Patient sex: M
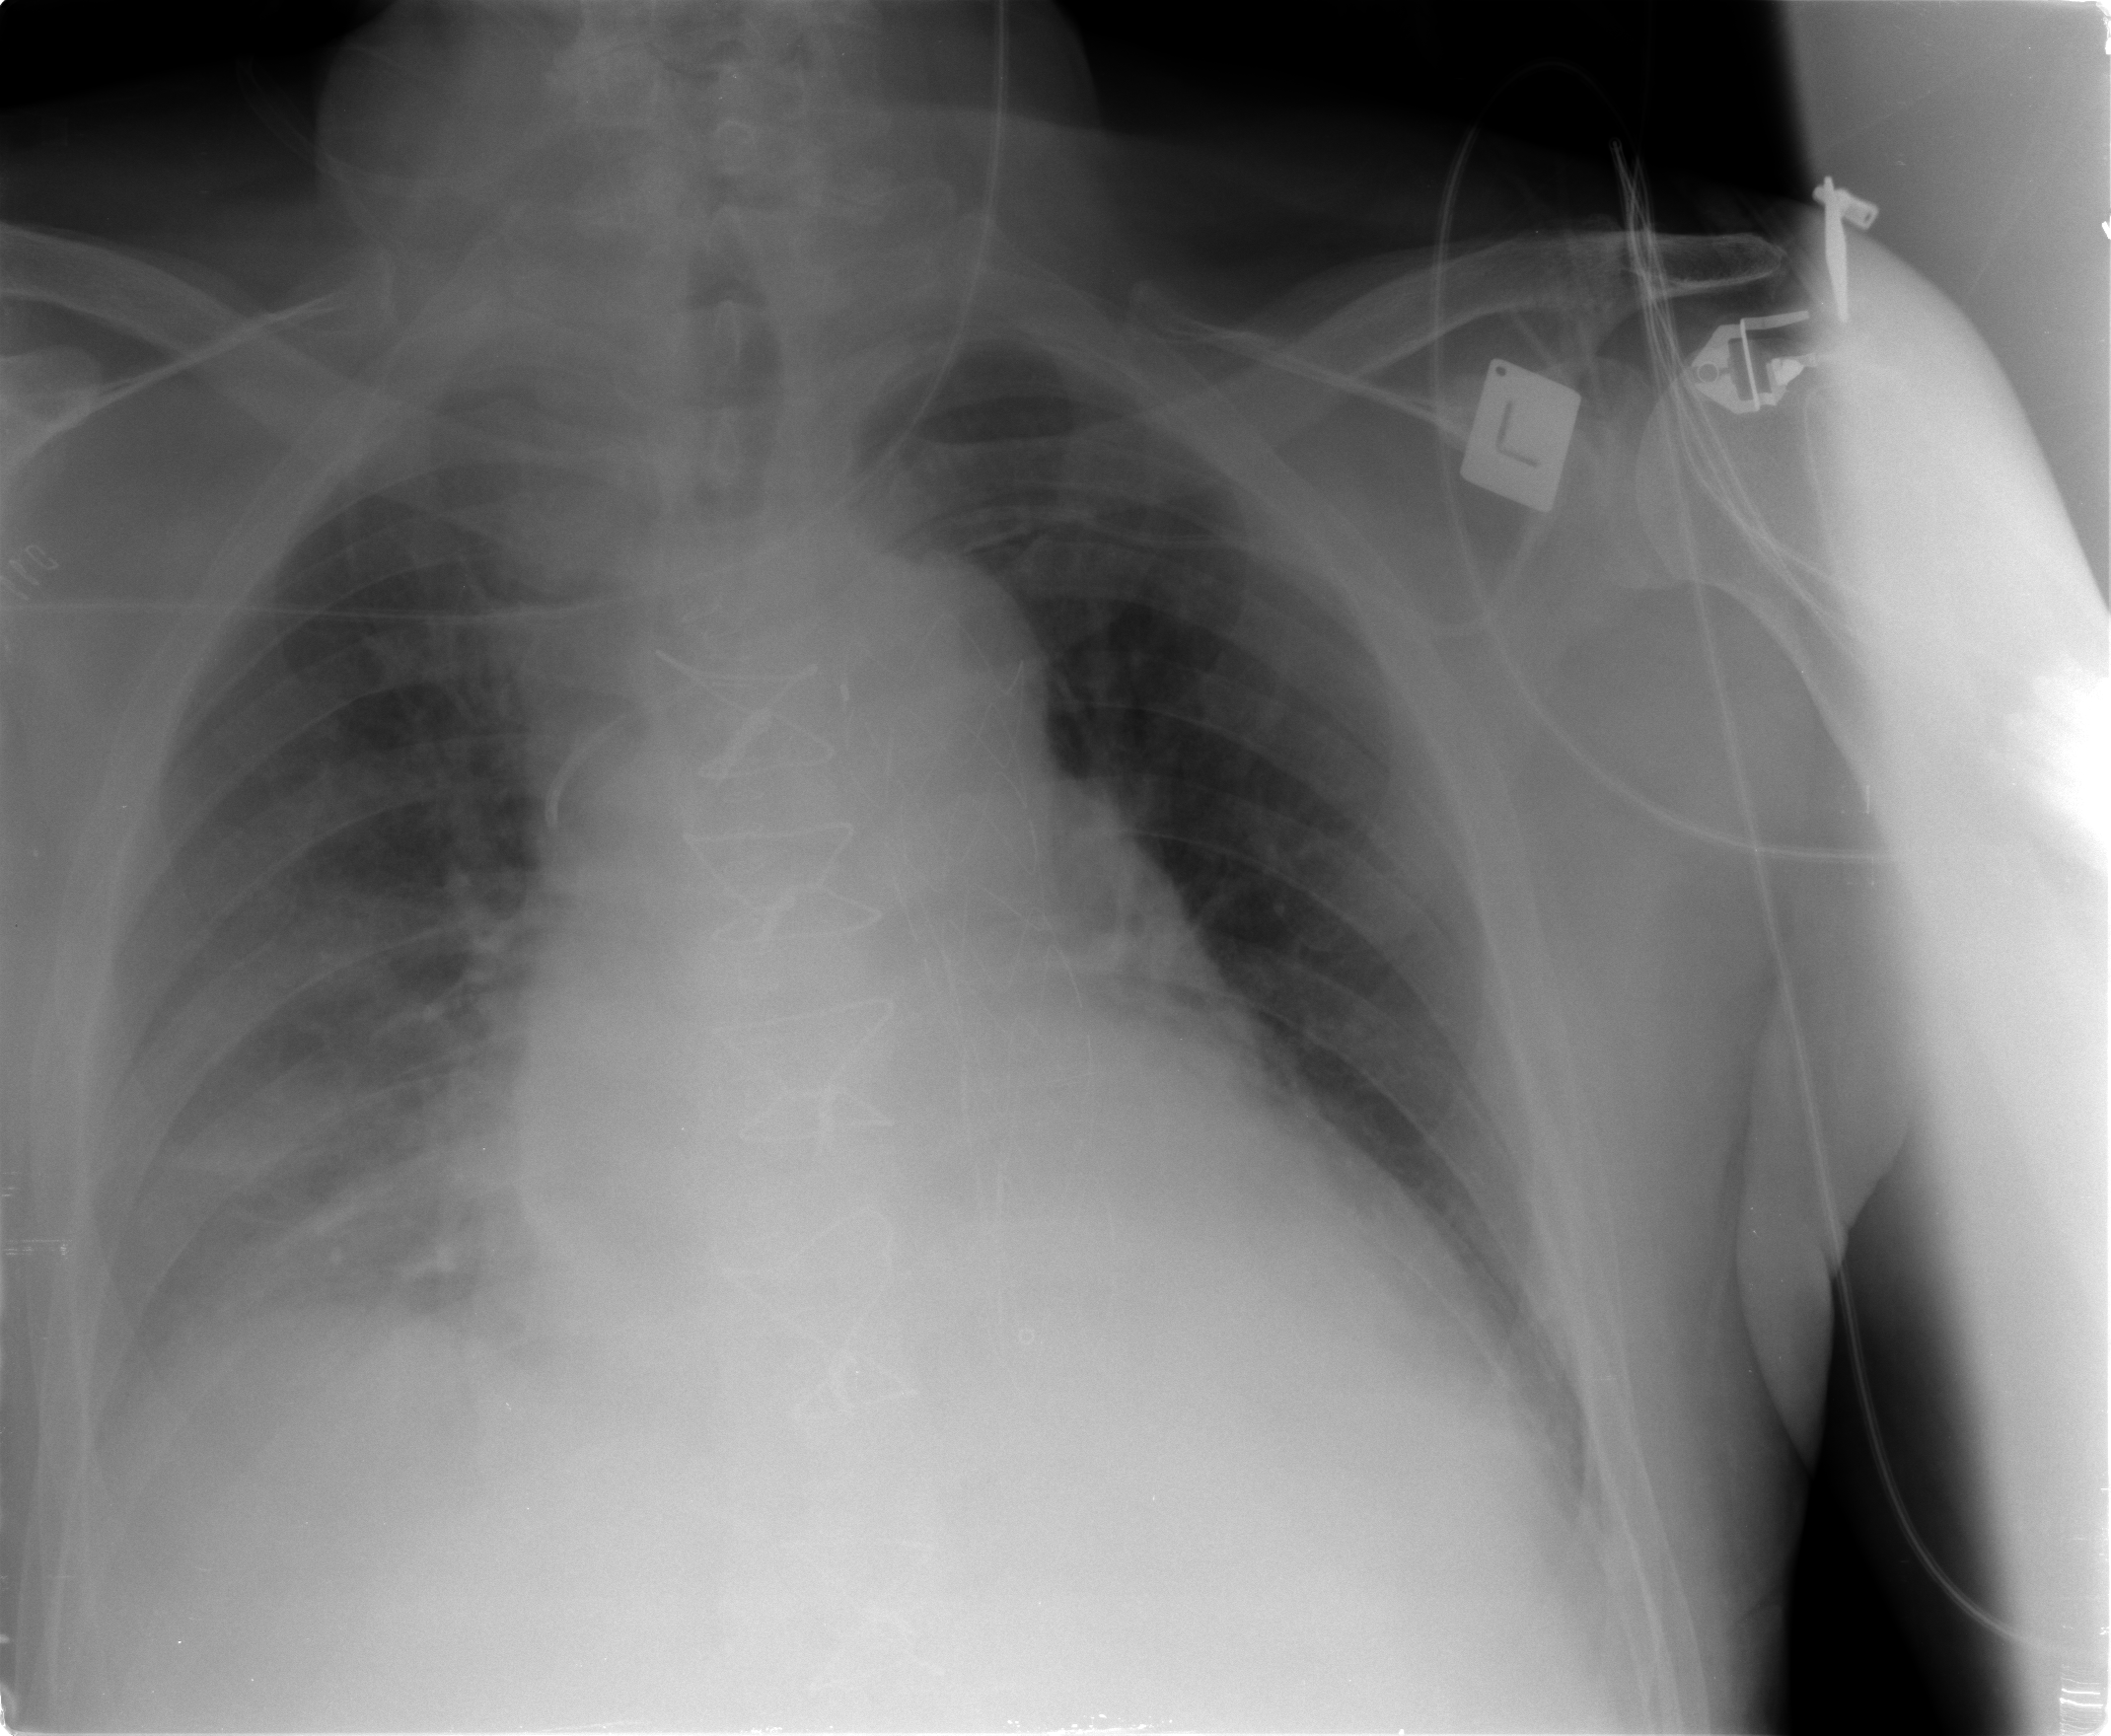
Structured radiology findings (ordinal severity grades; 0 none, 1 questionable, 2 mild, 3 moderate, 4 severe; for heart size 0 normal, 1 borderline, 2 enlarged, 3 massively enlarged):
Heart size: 2
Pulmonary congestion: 1
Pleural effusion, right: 2
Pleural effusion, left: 1
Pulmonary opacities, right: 1
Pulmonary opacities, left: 0
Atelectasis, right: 2
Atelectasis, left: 1